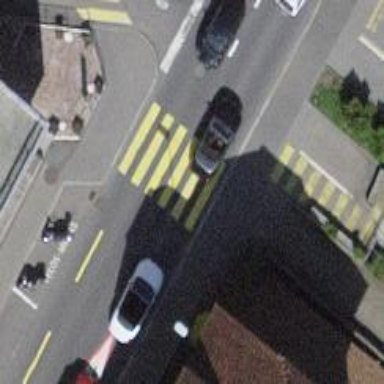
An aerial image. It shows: Uncontrolled zebra crossing with notable zebra markings.